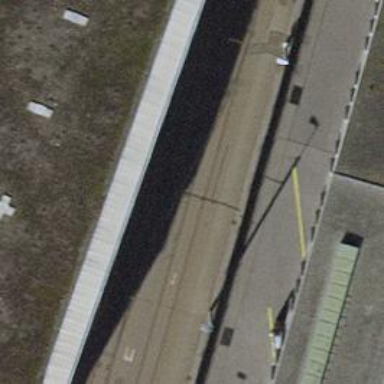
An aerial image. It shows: Tram railway with one track running through service yard. The railway is electrified with contact lines.